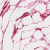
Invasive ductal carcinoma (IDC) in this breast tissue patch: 0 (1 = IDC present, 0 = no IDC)